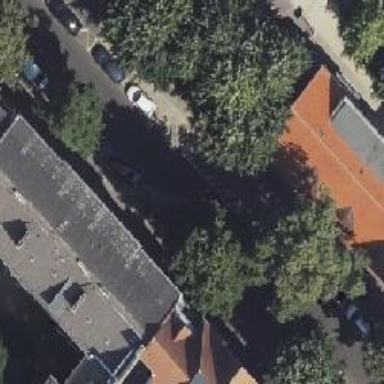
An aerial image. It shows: Bicycle parking located on the sidewalk.